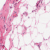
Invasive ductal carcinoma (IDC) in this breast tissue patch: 0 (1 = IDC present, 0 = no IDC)